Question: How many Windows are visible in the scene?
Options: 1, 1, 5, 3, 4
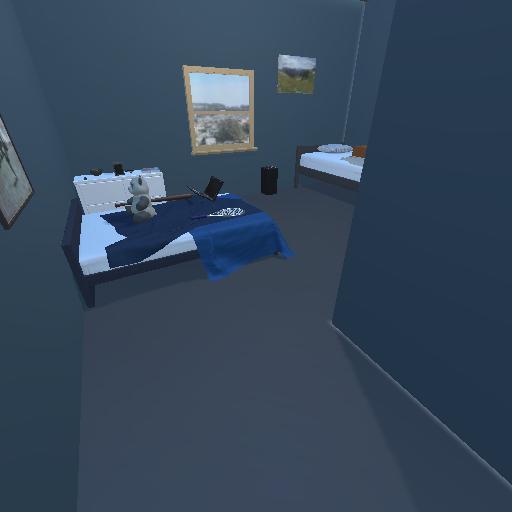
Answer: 1